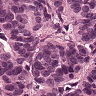
Metastatic tissue present: yes